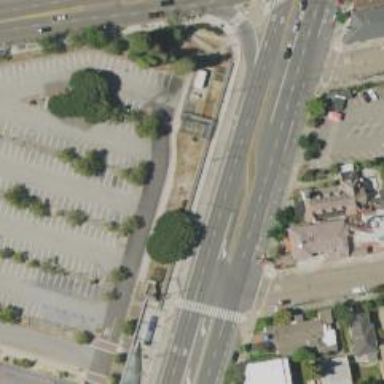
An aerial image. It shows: Secondary road with separate asphalt sidewalk.